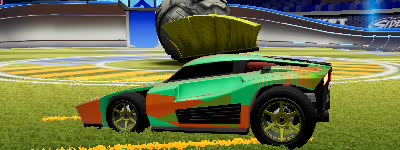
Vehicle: breakout